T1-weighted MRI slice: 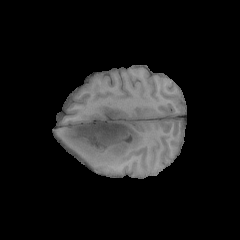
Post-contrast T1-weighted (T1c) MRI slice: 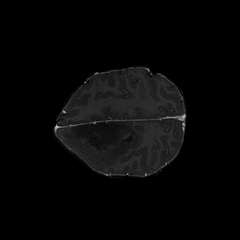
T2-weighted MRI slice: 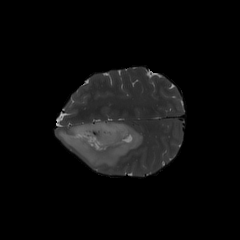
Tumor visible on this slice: yes